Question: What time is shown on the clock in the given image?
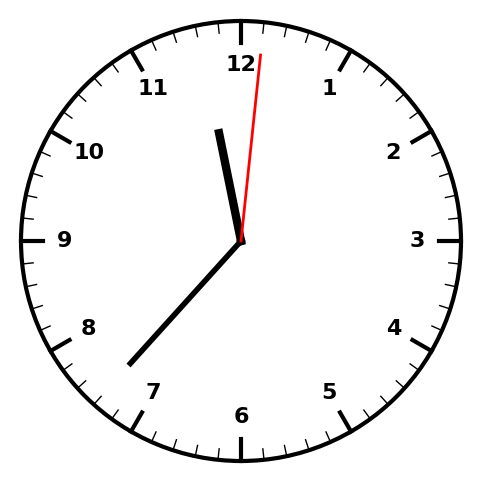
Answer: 11:37:01